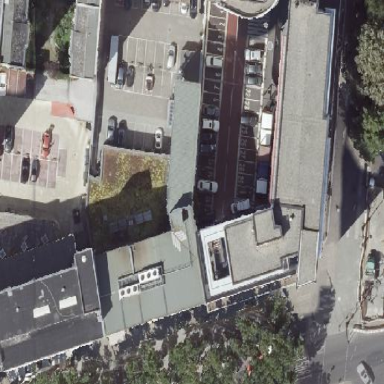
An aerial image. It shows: The flat roof of building with white color.